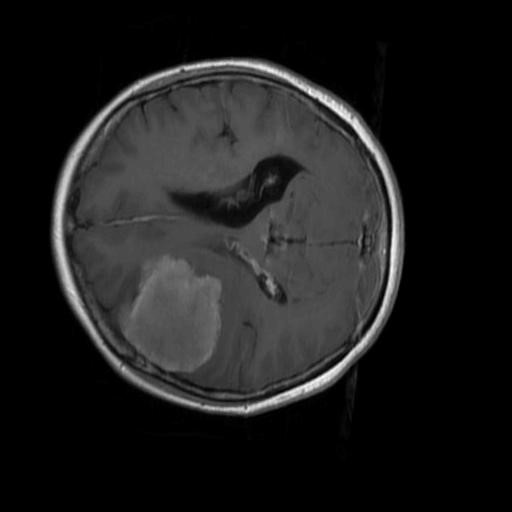
Label: brain_menin